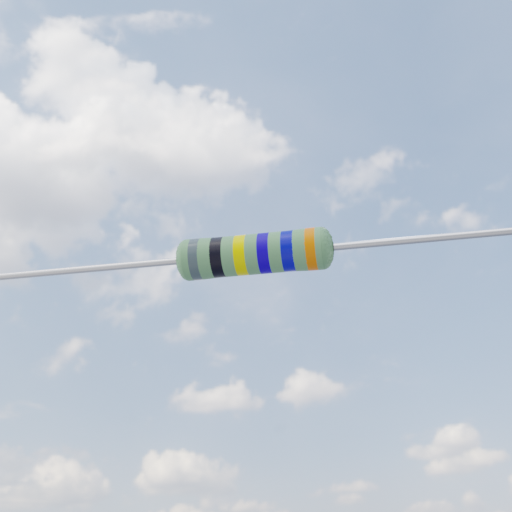
Resistor colour bands (in order): gray, black, yellow, blue, blue, orange